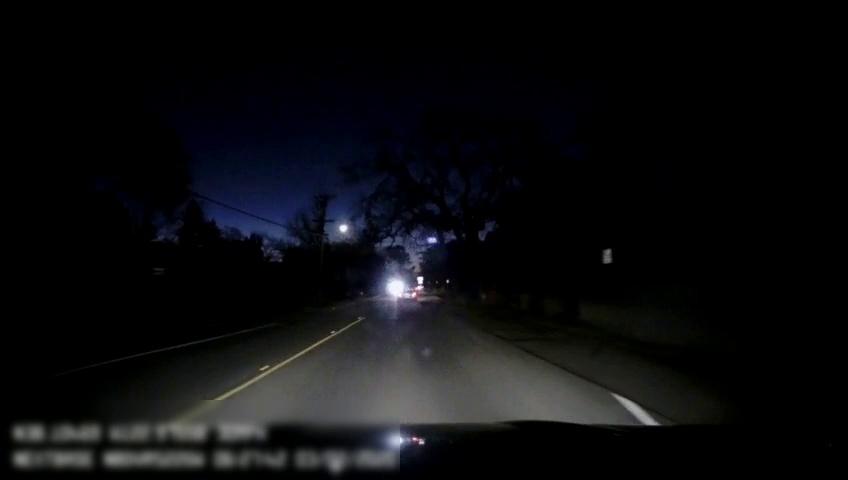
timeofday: Night
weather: Cloudy
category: Drivable Space
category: Vehicles | Car
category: Lanes | Current Lane
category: Lanes | Current Lane
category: Lanes | Opposite Lane